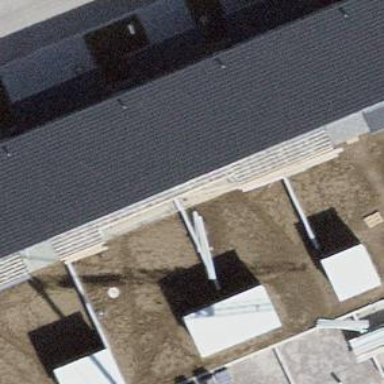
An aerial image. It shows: Terrace building.